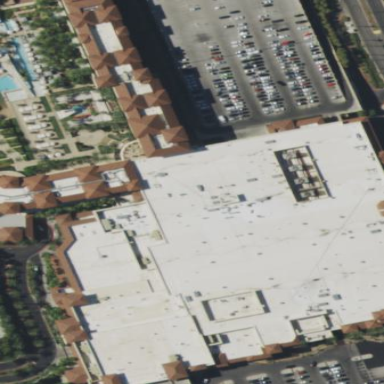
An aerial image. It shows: Hotel building.